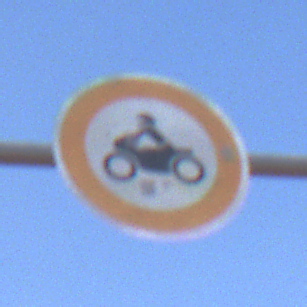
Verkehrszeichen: VerbotKraftraeder
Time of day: MorningAfternoon
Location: Outdoor (Nature)
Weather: Clear
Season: NotSpecified
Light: Natural